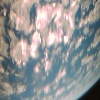
Label: cloud